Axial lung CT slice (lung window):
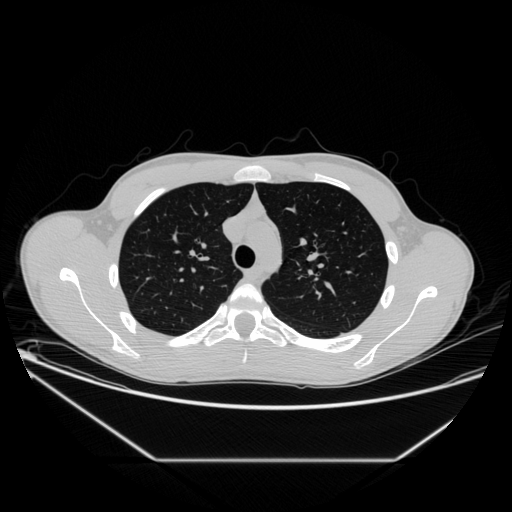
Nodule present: no